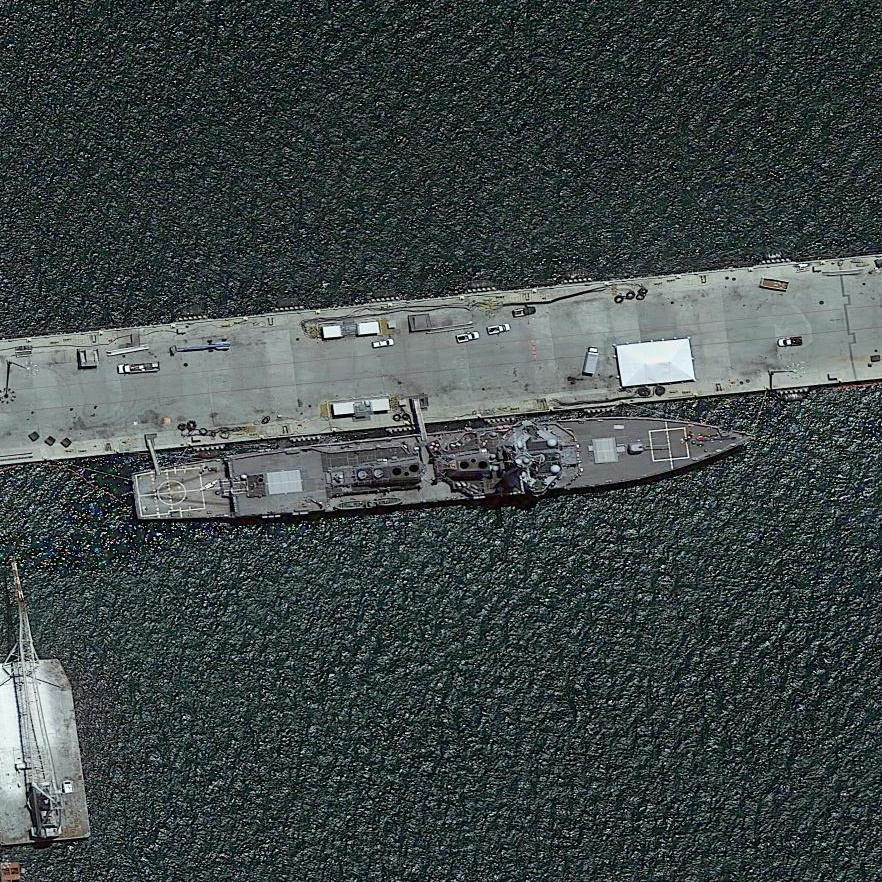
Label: Arleigh_Burke-class_destroyer